Question: Which stations are selected?
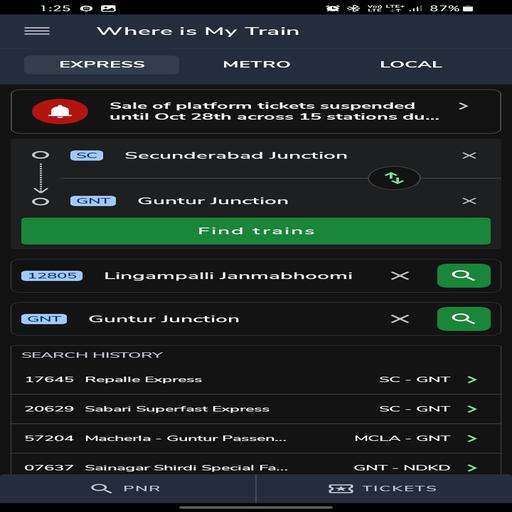
Answer: Secunderabad Junction, Guntur Junction